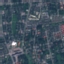
Land use / land cover: Residential